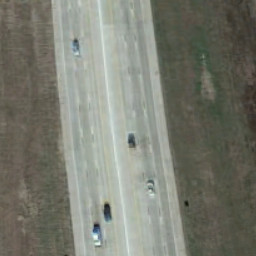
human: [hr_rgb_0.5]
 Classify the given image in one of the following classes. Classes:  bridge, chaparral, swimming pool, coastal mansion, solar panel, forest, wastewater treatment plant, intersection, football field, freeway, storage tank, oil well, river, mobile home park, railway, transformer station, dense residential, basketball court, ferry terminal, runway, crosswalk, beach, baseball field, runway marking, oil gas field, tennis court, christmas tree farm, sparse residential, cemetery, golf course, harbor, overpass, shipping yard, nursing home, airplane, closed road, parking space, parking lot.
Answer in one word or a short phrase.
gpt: freeway